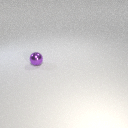
small purple metal sphere